Question: I am trying to make 3 div's in row design. Where the header and footer have fixed height.
The center div expands to fill the empty space. I have tried but the closest I got is the code below. Still having problems with the center div which expands over the footer div.
html:
'''
<div id='container'>
<div id='rowOne'>row 1</div>
<div id='rowTwo'>row 2</div>
<div id='rowThree'>row 3</div>
</div>
'''
css:
'''
#rowOne {
width: 100%;
height: 50px;
background: green;
}
#rowTwo {
width: 100%;
background: limegreen;
height:100%;
overflow:hidden;
}
#rowThree {
width: 100%;
position: fixed;
clear: both;
background: green;
position:absolute;
bottom:0;
left:0;
height:50px;
}
#container {
height: 100%;
}
'''

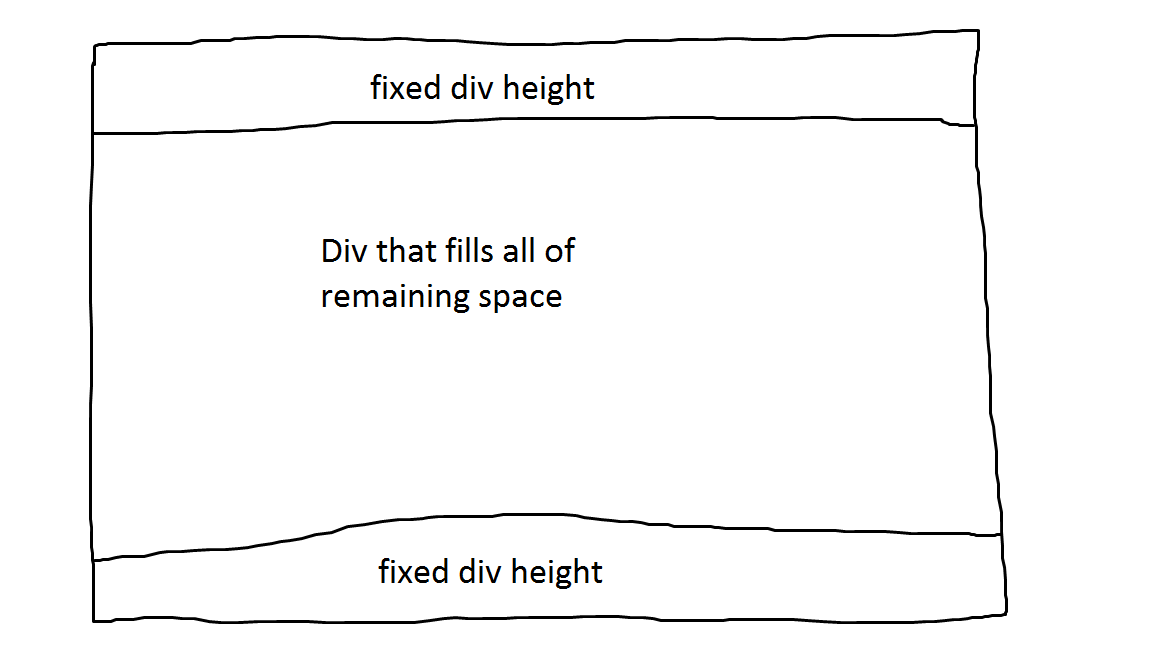
Answer: Three Row pure CSS
I know this post is getting on a bit, but despite claims to the contrary, you can do this very simply with CSS. No need for JavaScript, jQuery, CSS 3 hacks etc.
Here's a couple of jsf's that show fixed header and footer and dynamic body div.
This first one shows fixed pixel height header and footer and dynamic body as you wanted in your image
<URL>
'''
<body>
<div class="header"><p>Header</p></div>
<div class="cssBody"><p>Hello World</p></div>
<div class="footer"><p>Footer</p></div>
</body>
html, body, {
height: 100%;
}
.header {
position: absolute;
top: 0px;
height: 50px;
width: 100%;
background: #f00;
}
.footer {
position: absolute;
bottom: 0;
height: 50px;
width: 100%;
background: #00f;
}
.cssBody {
position: absolute;
top: 50px;
bottom: 50px;
width: 100%;
background: #0f0;
}
'''
The second shows you can use the same technique to have dynamic headers & footers.
<URL>
'''
<body>
<div class="header"><p>Header</p></div>
<div class="cssBody"><p>Hello World</p></div>
<div class="footer"><p>Footer</p></div>
</body>
html, body, {
height: 100%;
}
.header {
position: absolute;
top: 0px;
height: 15%;
width: 100%;
background: #f00;
}
.footer {
position: absolute;
bottom: 0;
height: 15%;
width: 100%;
background: #00f;
}
.cssBody {
position: absolute;
top: 15%;
bottom: 15%;
width: 100%;
background: #0f0;
}
'''